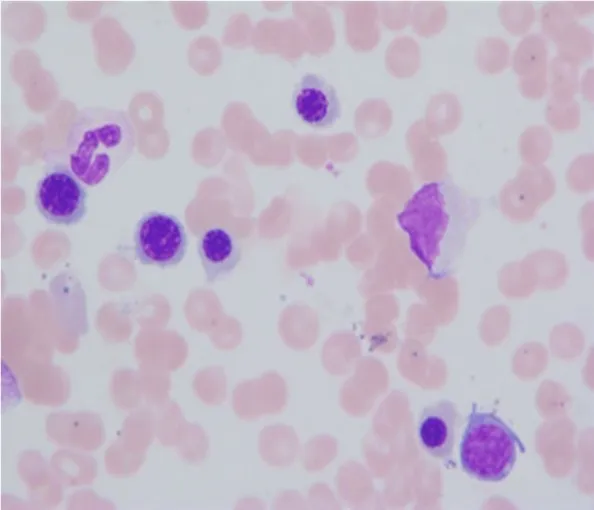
Bone Marrow aspirate smears, Wright-Giemsa Stain 1000X.
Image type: pathology (giemsa)